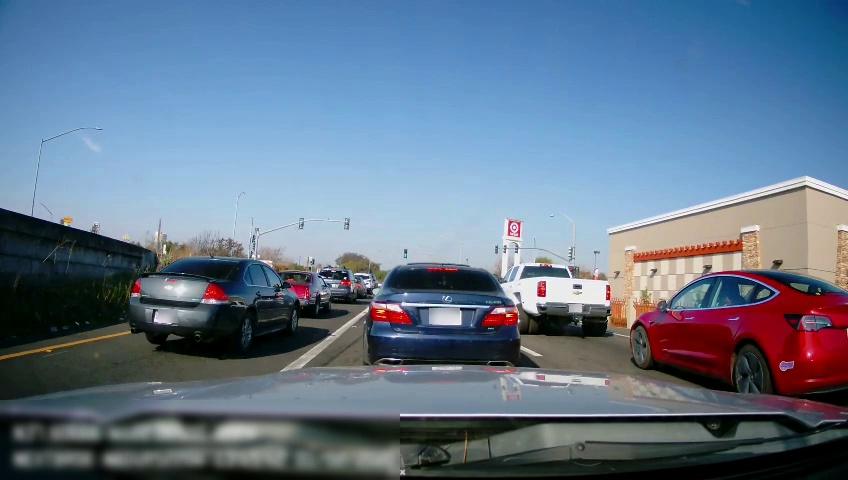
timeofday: Day
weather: Sunny
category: Drivable Space
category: Vehicles | Truck
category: Vehicles | Truck
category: Vehicles | Car
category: Vehicles | SUV
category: Vehicles | SUV
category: Vehicles | Car
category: Vehicles | SUV
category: Vehicles | Car
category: Vehicles | Car
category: Vehicles | Car
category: Lanes | Alternate Lane
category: Lanes | Alternate Lane
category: Lanes | Current Lane
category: Lanes | Current Lane
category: Traffic | Lights
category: Traffic | Lights
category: Traffic | Lights
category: Traffic | Lights
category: Traffic | Lights
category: Traffic | Lights
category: Traffic | Lights
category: Traffic | Lights
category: Traffic | Lights